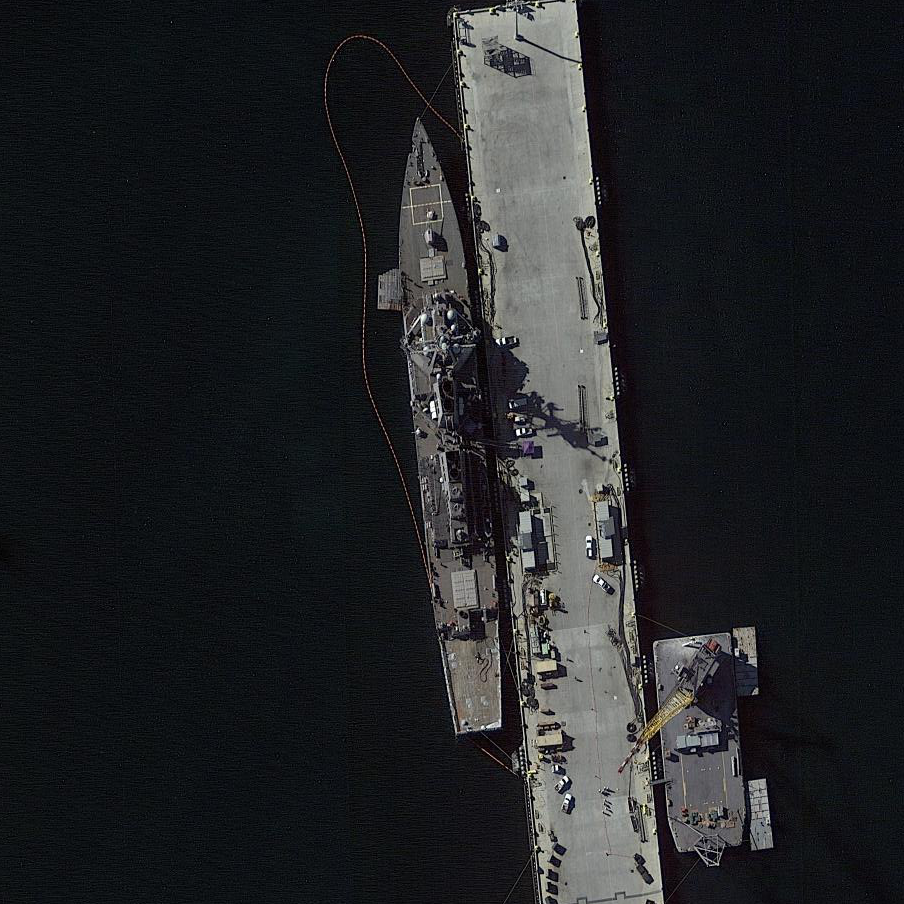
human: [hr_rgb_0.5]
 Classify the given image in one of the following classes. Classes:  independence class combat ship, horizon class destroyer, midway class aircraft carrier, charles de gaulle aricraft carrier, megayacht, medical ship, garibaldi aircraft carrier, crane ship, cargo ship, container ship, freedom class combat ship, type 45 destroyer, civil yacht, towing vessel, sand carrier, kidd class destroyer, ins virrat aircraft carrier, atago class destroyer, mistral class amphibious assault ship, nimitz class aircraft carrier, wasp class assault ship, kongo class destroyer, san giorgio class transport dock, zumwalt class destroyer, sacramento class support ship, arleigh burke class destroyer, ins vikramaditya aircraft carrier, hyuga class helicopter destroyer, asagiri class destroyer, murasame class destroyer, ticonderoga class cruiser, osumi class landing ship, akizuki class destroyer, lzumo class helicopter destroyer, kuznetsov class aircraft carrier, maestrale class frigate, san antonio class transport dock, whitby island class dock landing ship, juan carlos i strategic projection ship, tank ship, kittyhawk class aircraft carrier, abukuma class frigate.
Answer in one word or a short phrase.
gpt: Arleigh Burke class destroyer